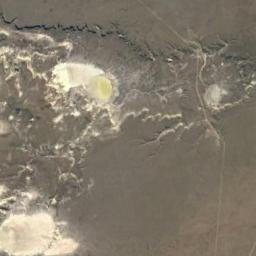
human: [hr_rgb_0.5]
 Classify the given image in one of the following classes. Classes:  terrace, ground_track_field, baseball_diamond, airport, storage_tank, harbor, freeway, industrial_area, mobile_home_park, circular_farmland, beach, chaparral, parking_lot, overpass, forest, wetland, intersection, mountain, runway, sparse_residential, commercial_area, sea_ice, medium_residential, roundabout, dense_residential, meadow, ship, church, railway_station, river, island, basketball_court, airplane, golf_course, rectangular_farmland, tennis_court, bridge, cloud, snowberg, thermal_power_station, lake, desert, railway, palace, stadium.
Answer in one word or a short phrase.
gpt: desert